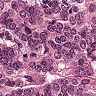
Metastatic tissue present: yes